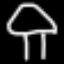
Label: mushroom